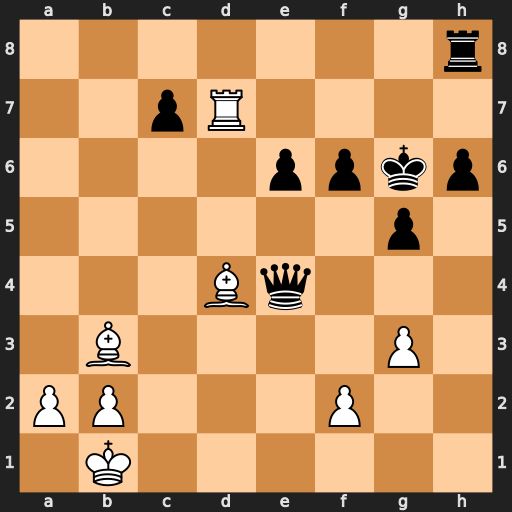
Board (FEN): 7r/2pR4/4ppkp/6p1/3Bq3/1B4P1/PP3P2/1K6
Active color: w
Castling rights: -
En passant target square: -
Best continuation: Bc2 Qxc2+ Kxc2